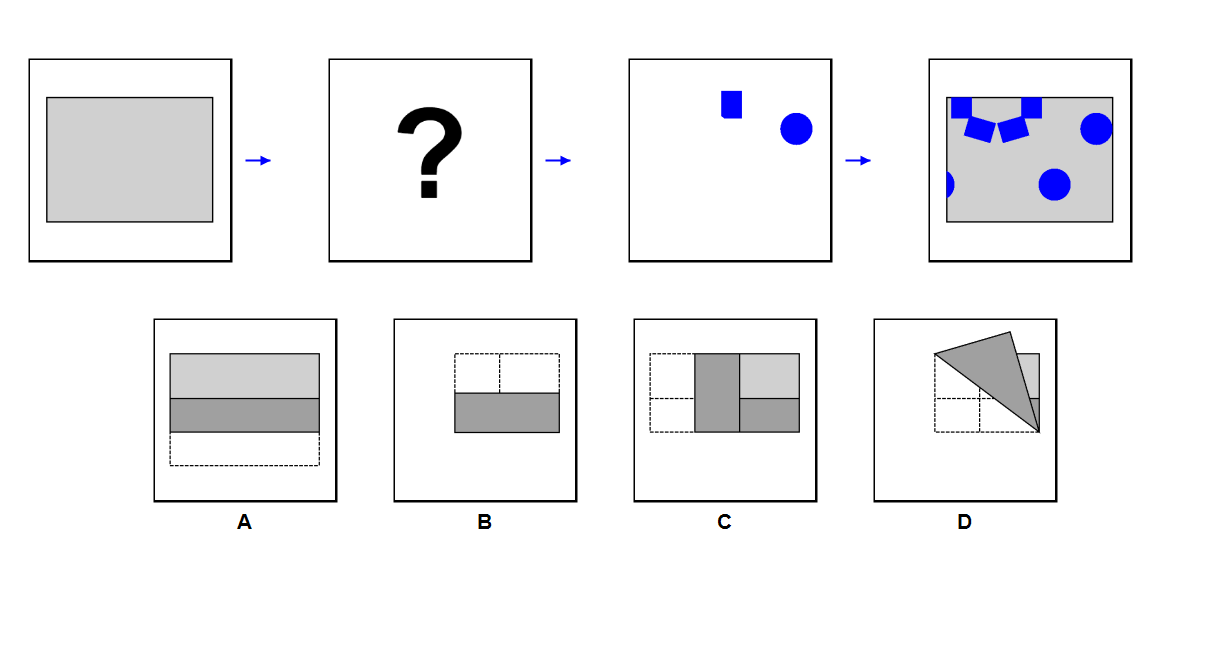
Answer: B